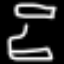
Label: hourglass